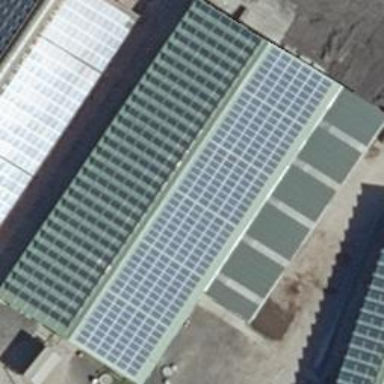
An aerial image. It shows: Building equipped with small solar photovoltaic panel for generating electricity.